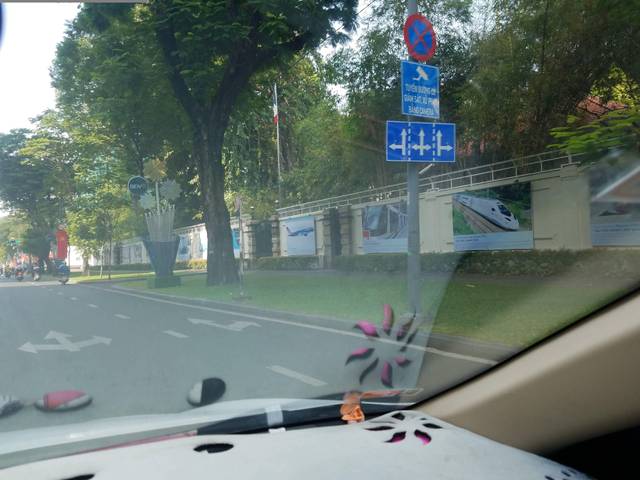
Region: Vietnam
Coordinates: 10.782, 106.7